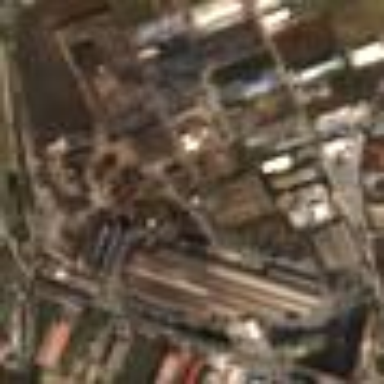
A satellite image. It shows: Industrial area dedicated to steelmaking.